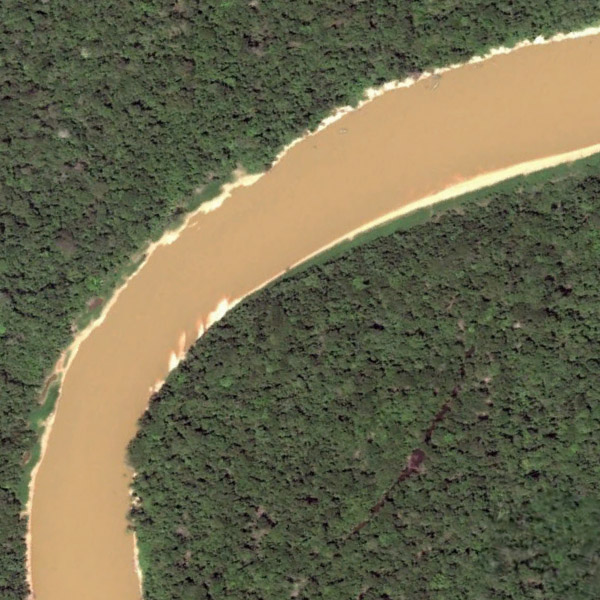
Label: River